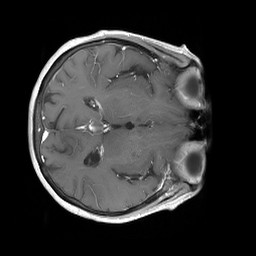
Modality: T1w
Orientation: axial
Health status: ill
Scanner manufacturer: siemens
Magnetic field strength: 3 T
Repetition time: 0.363 s
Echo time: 0.00266 s